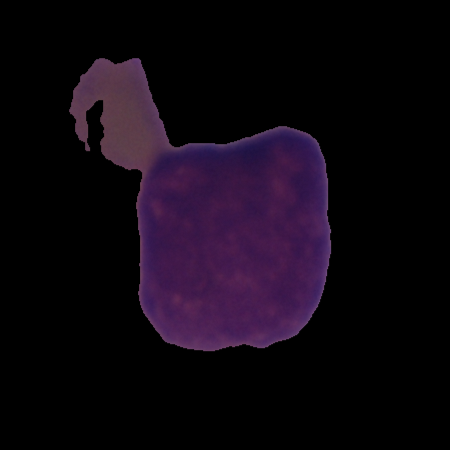
Label: cancer